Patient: sex F, age 52
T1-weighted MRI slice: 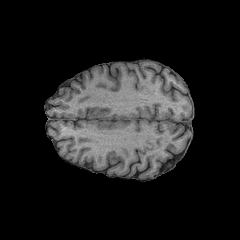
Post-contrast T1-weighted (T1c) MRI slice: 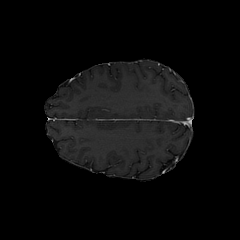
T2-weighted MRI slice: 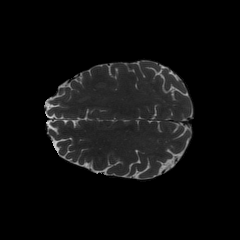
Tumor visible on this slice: no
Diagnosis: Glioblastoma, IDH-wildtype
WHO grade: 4